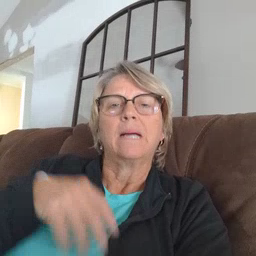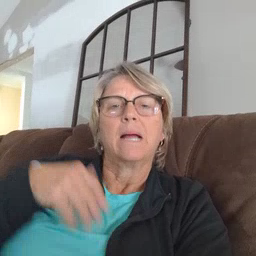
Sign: dance